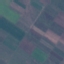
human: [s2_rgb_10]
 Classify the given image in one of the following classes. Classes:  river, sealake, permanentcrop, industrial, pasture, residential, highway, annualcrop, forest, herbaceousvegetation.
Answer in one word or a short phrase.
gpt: PermanentCrop